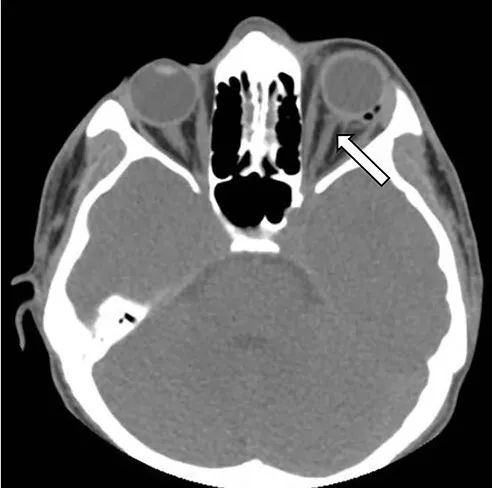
Axial section of CT-Head showing intact left optic nerve (white arrow).
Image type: radiology (ct)